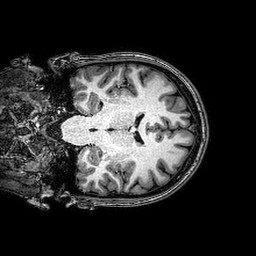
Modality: T1w
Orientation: coronal
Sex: female
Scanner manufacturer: philips
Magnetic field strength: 3 T
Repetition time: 0.008123 s
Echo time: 0.00373 s